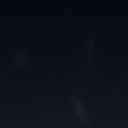
Screen state: off